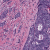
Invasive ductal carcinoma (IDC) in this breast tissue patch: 1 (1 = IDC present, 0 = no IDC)